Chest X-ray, PA view. Patient: 13 years old, sex F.
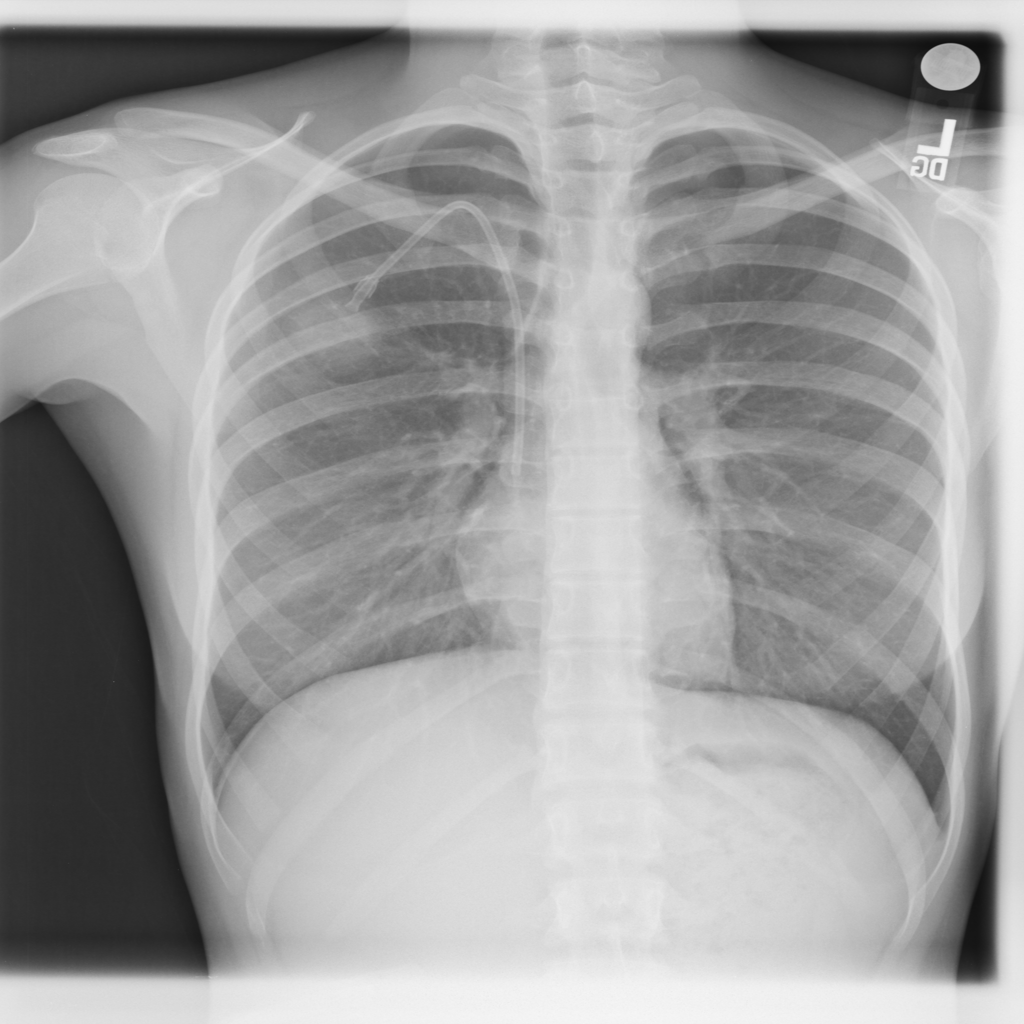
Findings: No Finding